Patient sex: M
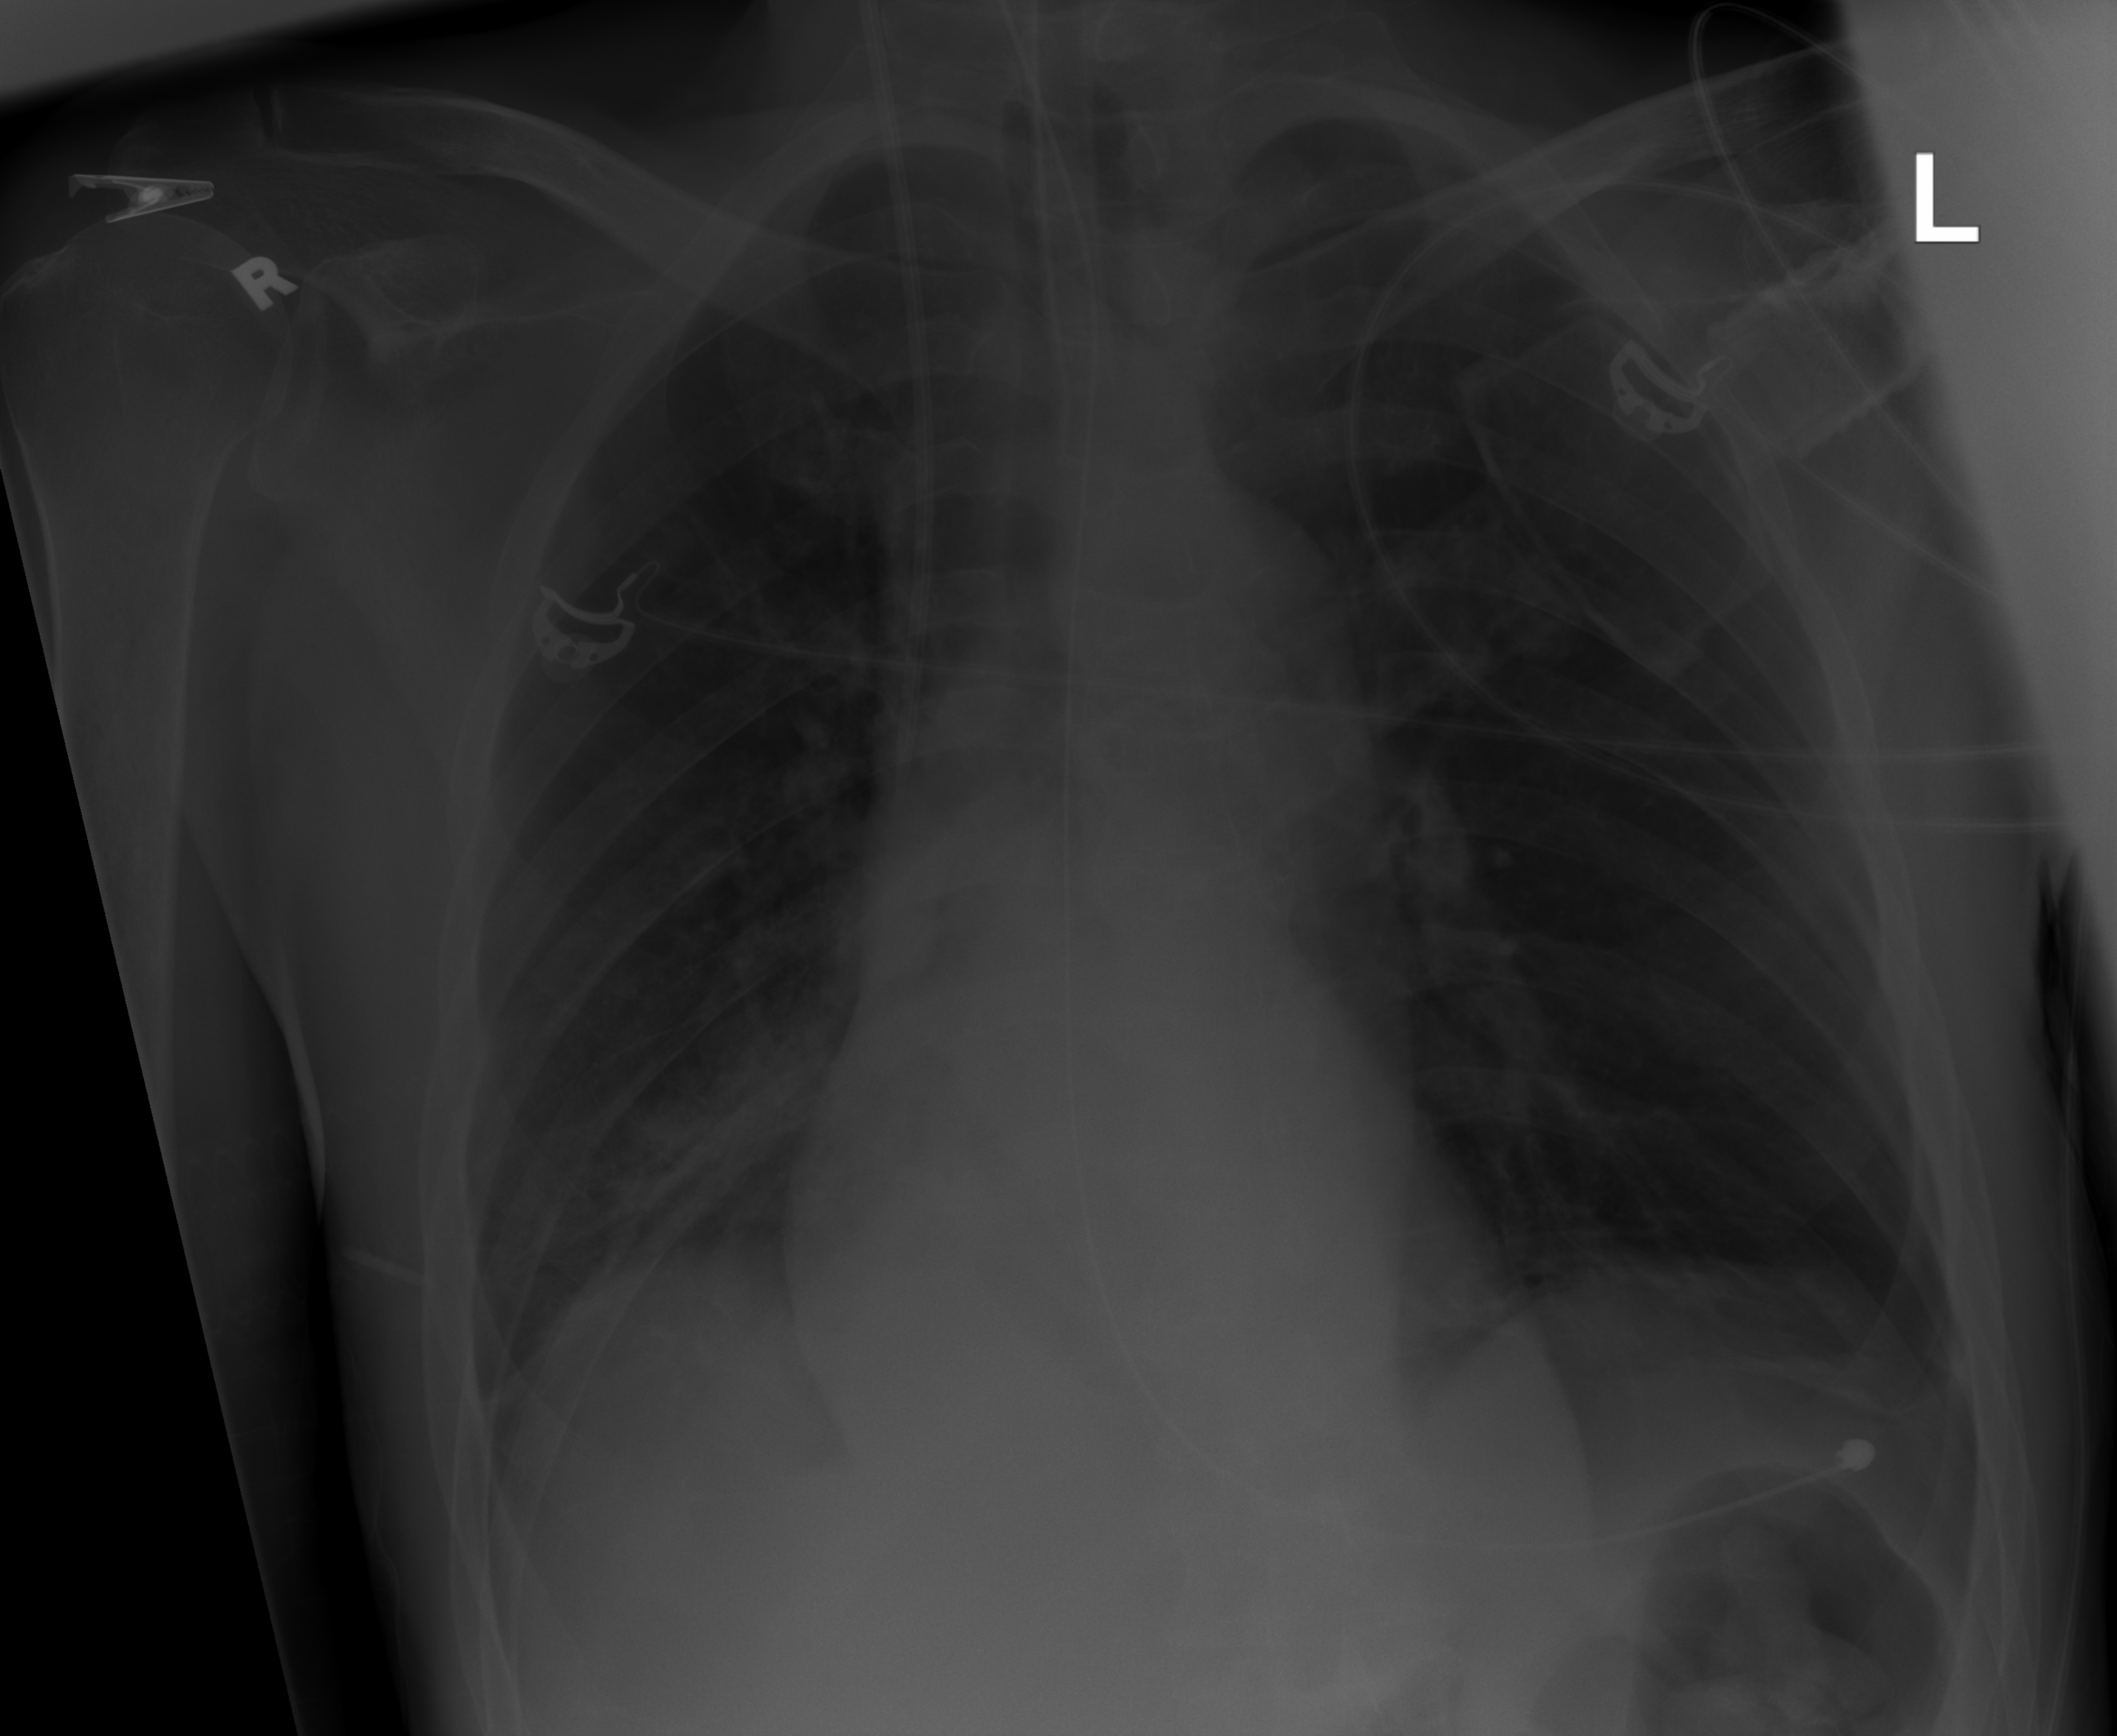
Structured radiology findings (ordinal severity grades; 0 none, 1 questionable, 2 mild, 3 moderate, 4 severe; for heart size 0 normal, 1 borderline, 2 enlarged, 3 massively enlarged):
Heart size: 0
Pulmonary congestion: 0
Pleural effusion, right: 0
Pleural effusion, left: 0
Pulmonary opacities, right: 2
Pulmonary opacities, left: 0
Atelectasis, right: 2
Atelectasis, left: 2